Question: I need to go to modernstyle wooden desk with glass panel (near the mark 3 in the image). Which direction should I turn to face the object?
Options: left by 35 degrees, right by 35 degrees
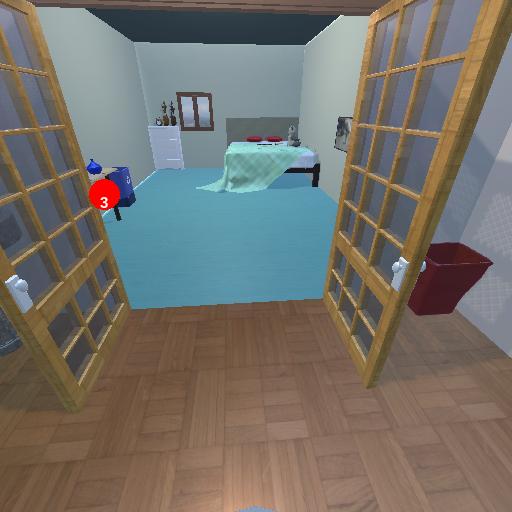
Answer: left by 35 degrees